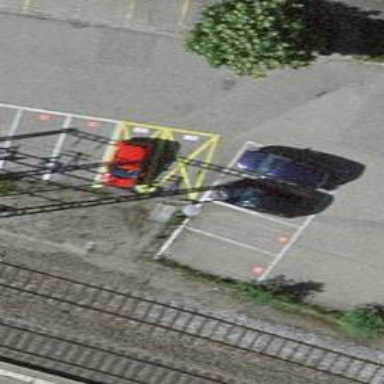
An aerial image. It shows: Parking area with surface parking designated for park and ride for the train.